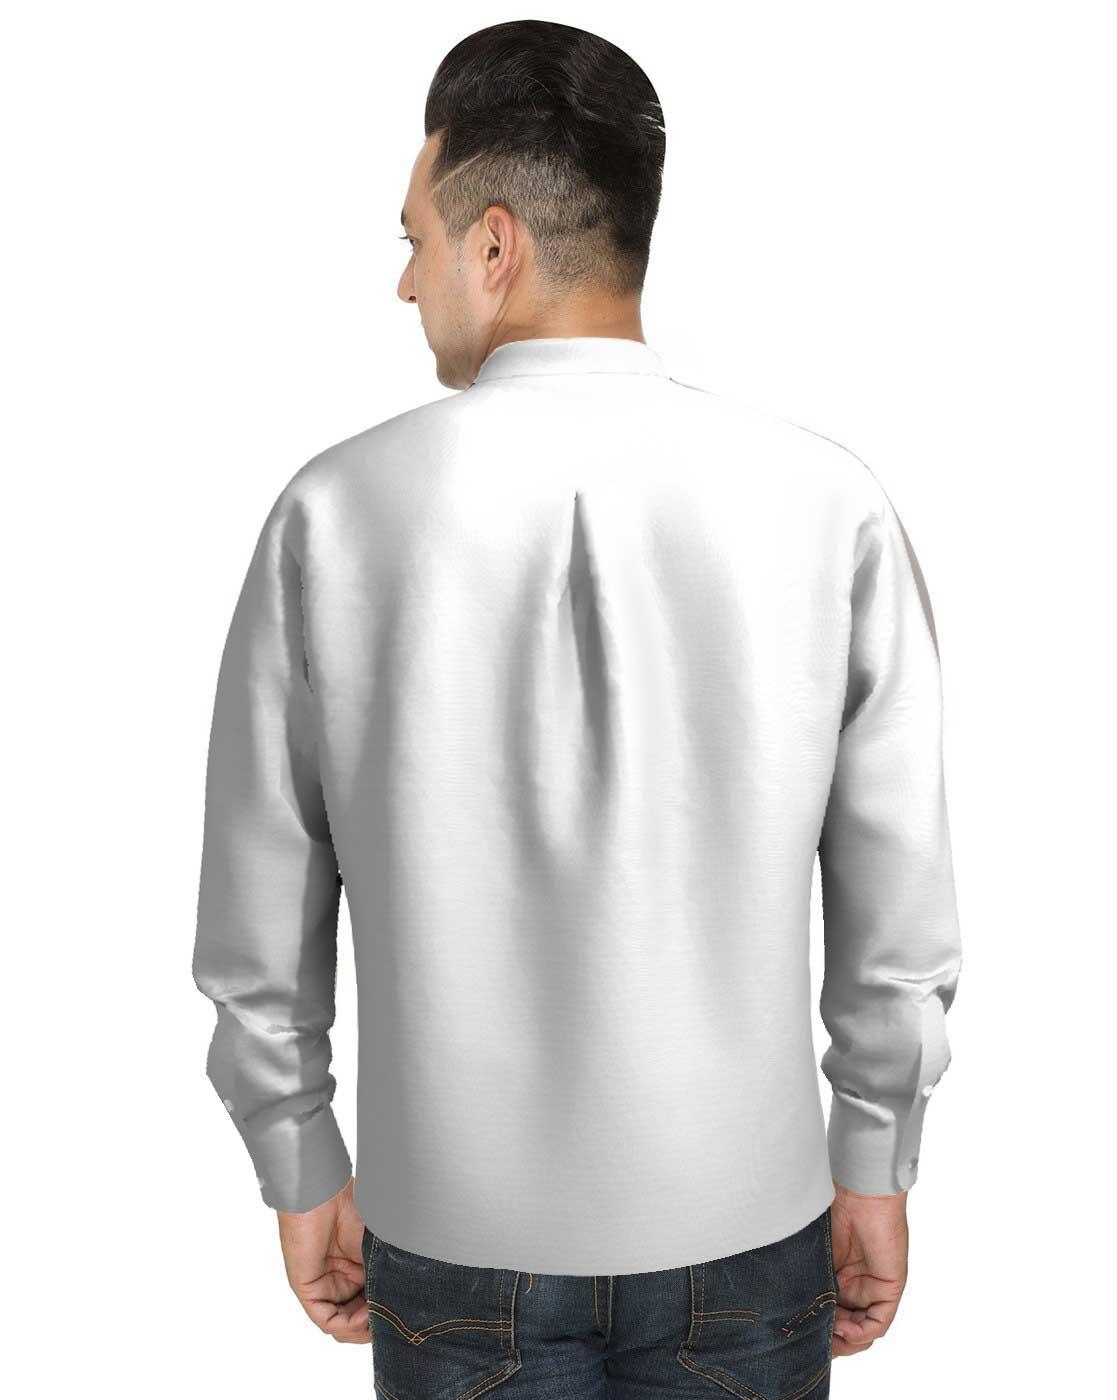
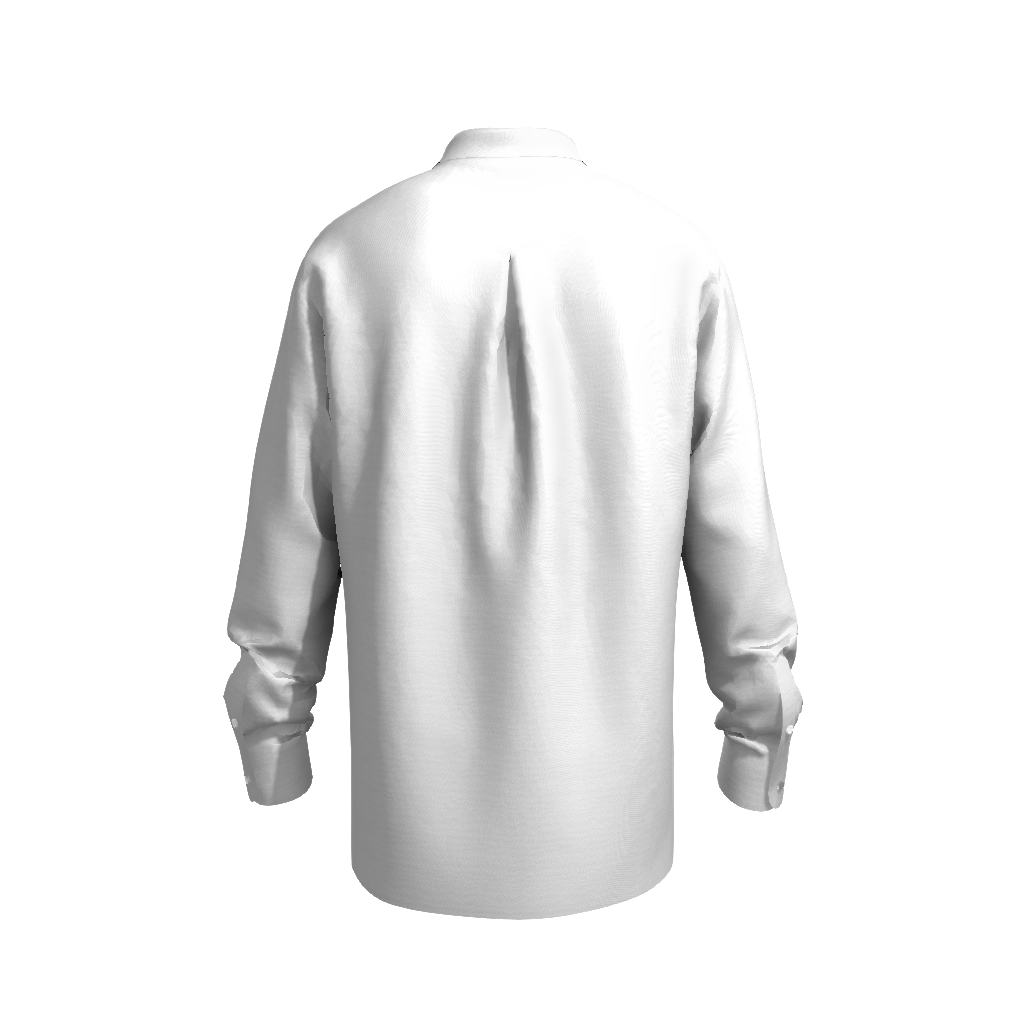
Clothing description: white regular fit button up tee